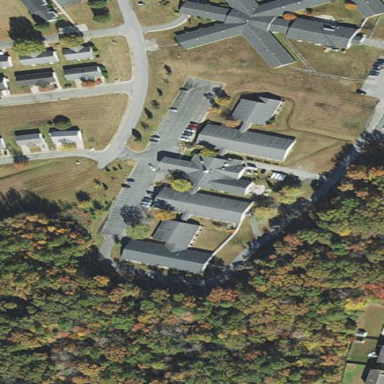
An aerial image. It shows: Nursing home building.